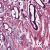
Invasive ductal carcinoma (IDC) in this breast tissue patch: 1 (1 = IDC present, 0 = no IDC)